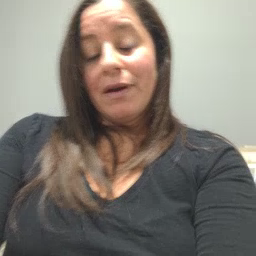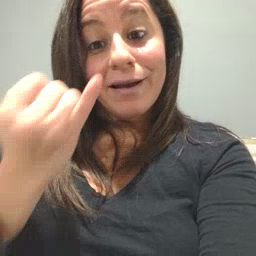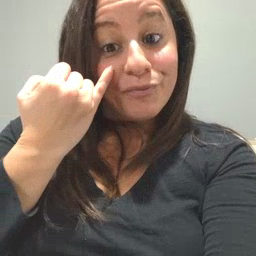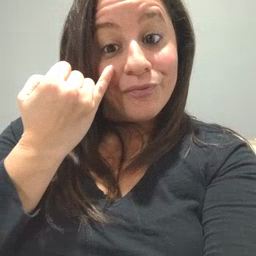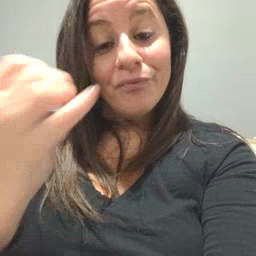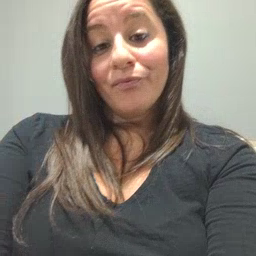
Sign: if